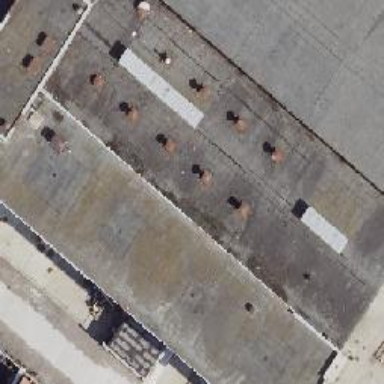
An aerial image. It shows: Building with gabled roof.